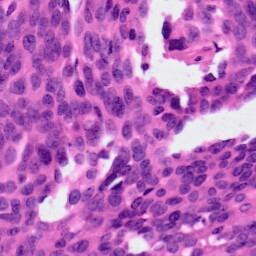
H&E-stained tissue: Ovarian